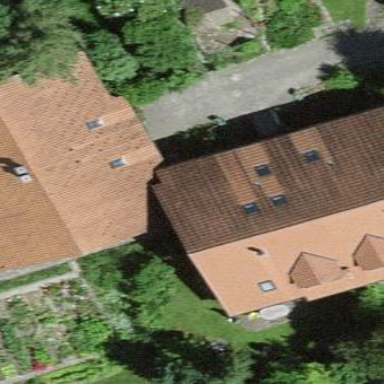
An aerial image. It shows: Residential building.